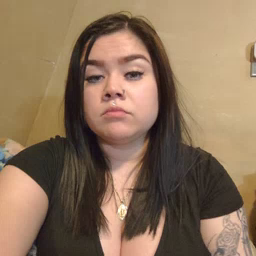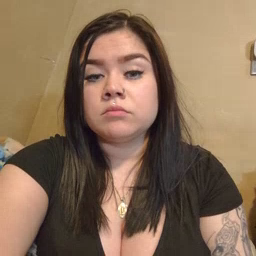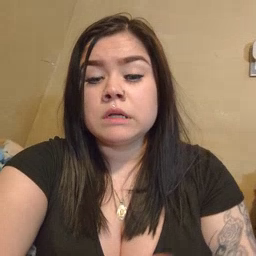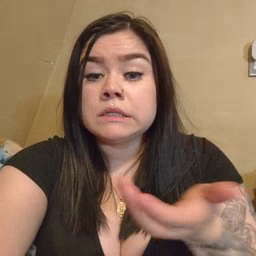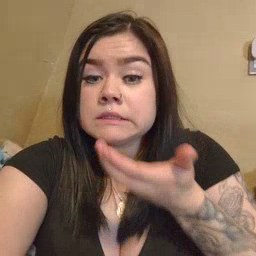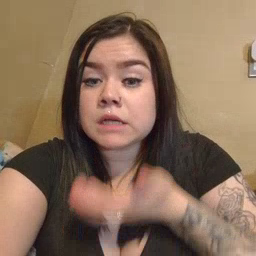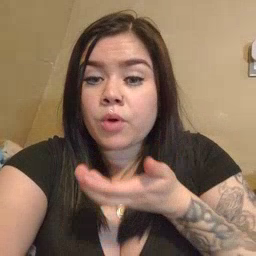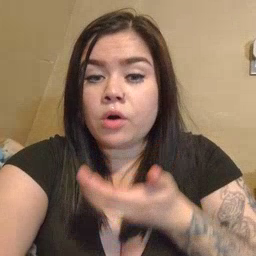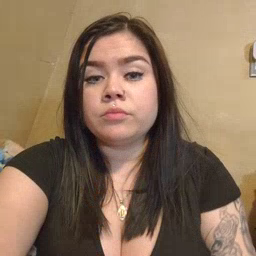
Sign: cereal